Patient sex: M
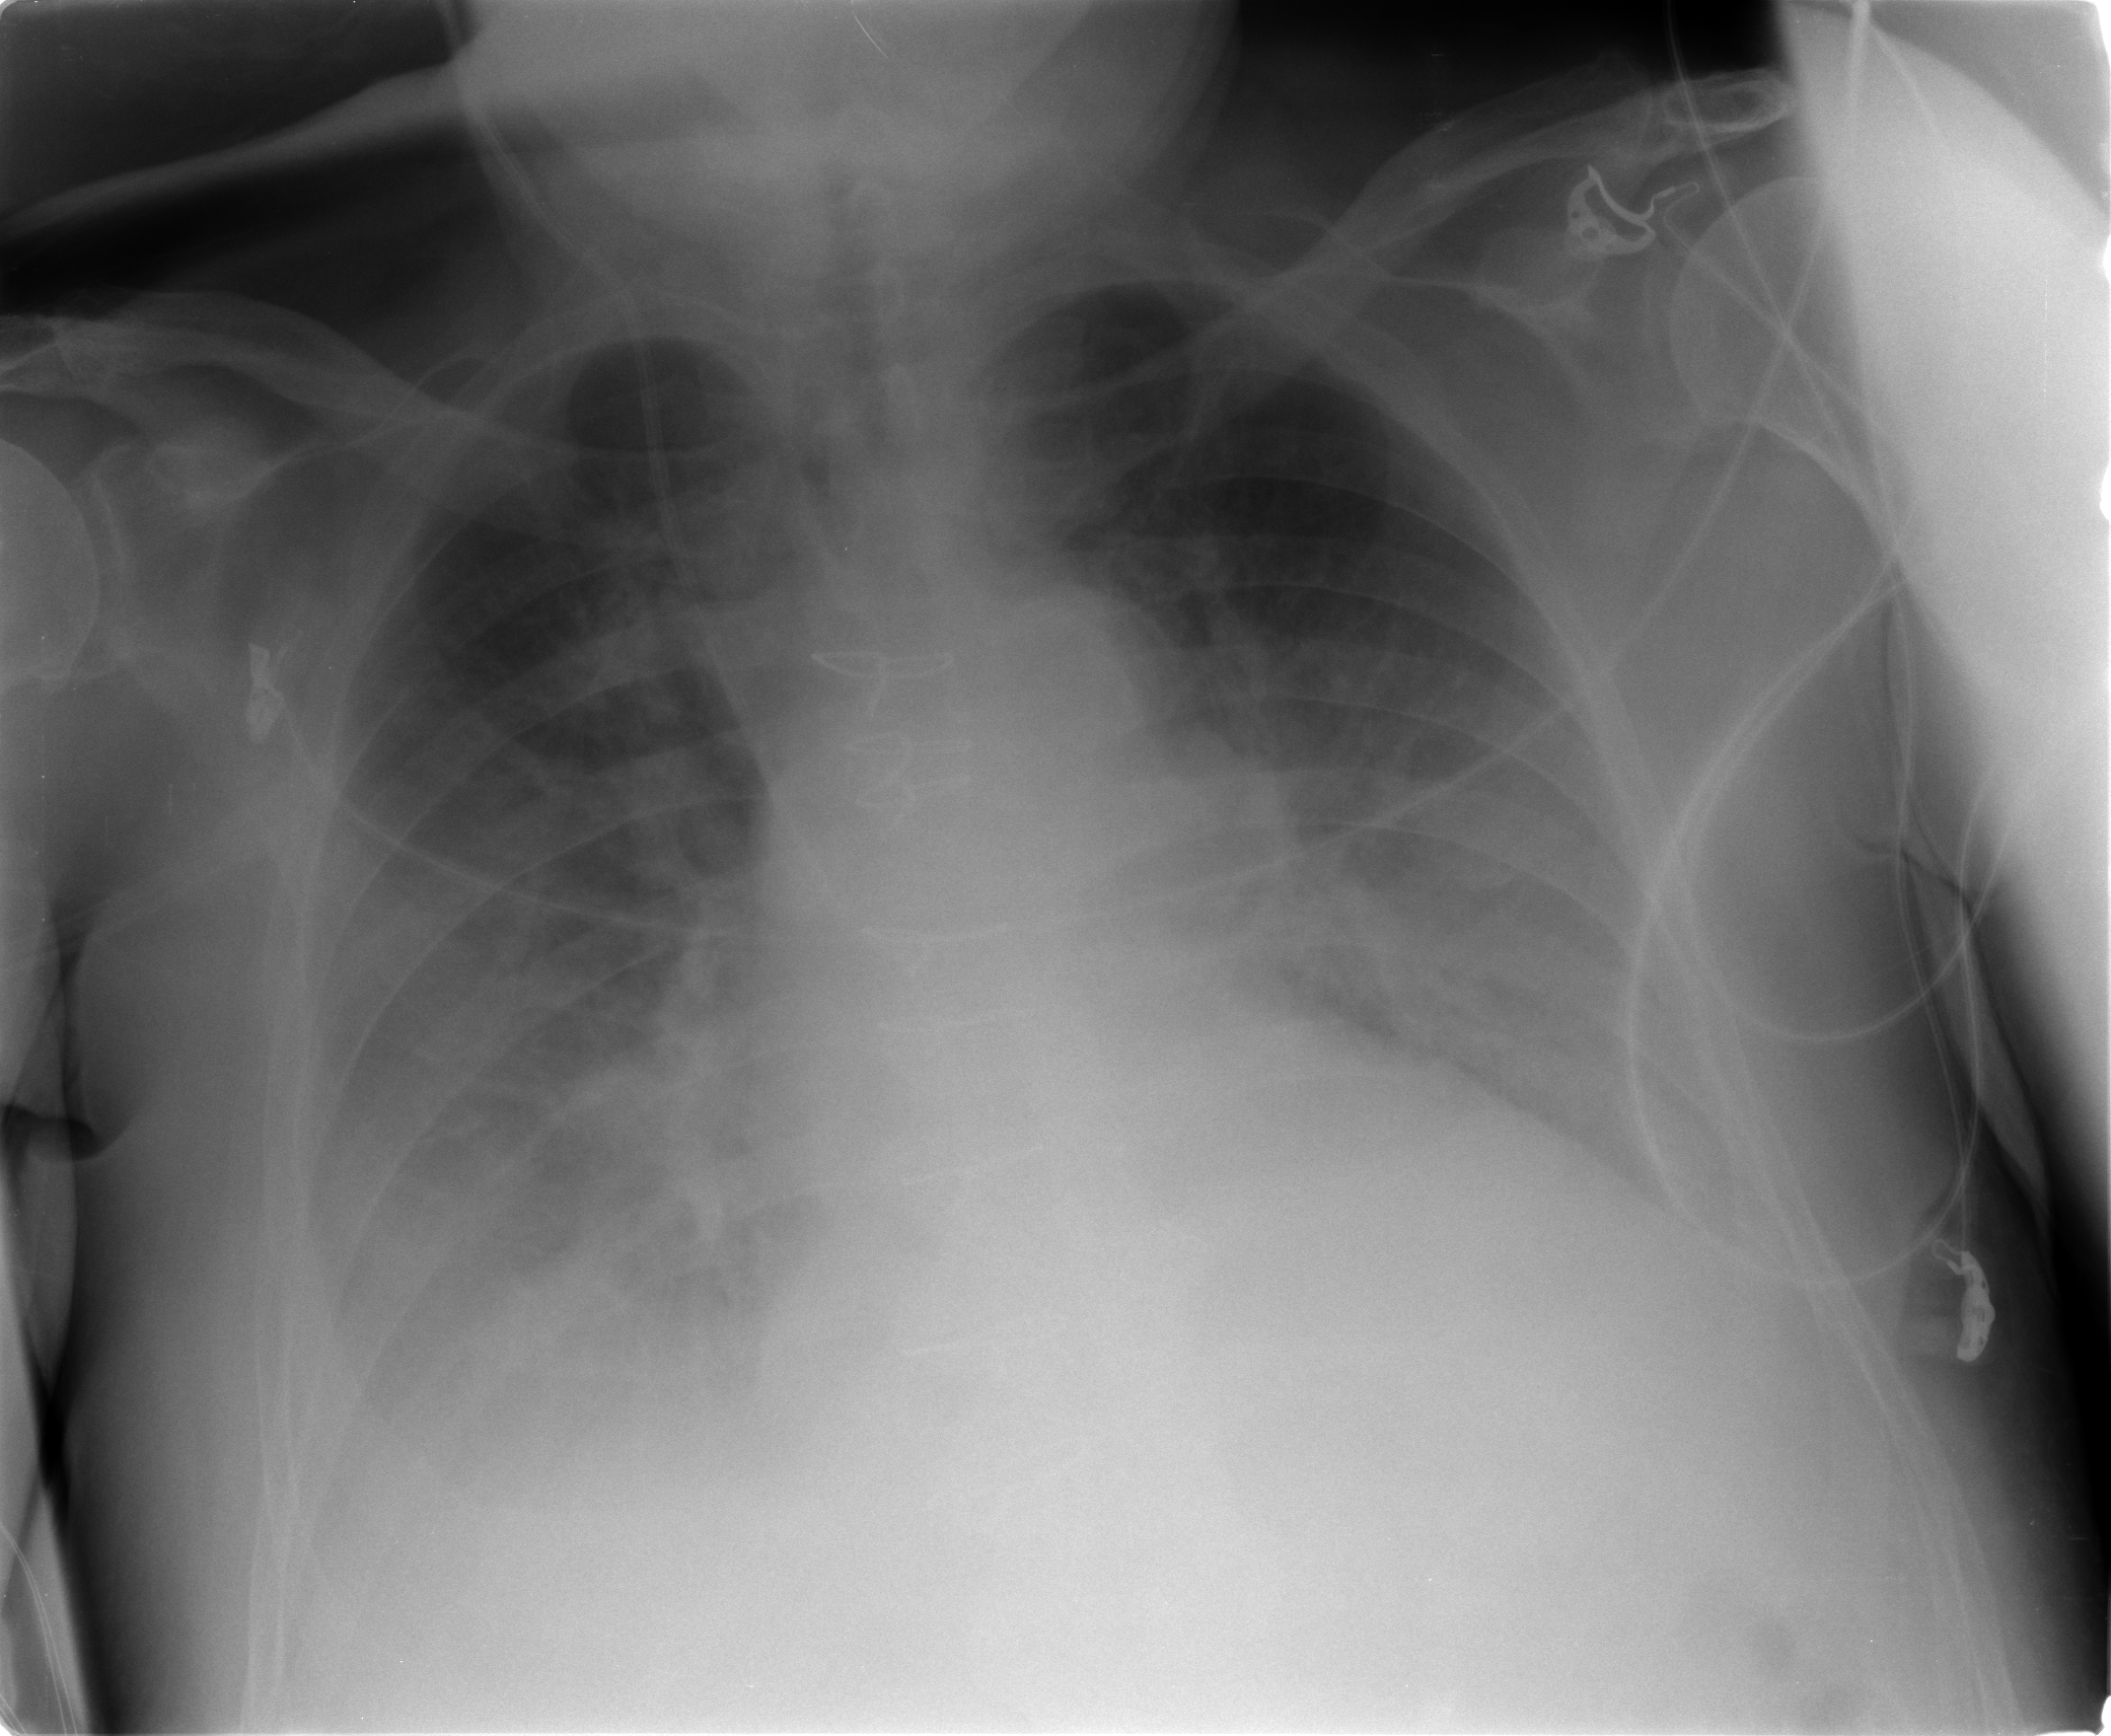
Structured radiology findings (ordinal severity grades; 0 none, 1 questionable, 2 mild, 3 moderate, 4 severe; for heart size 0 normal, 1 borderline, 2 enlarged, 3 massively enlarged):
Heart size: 2
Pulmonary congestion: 3
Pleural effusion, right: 3
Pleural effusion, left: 3
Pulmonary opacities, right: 0
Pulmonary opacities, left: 0
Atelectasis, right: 2
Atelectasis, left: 2